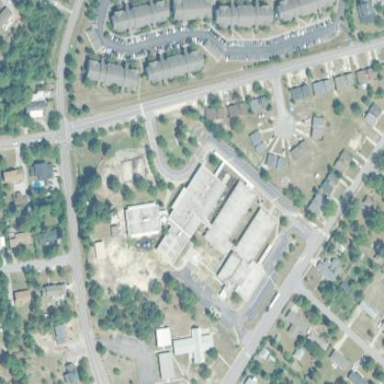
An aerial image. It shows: School building.